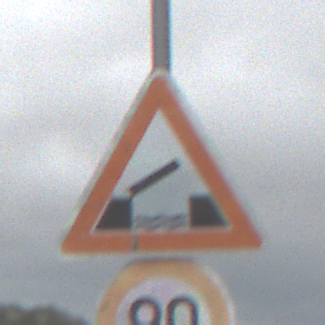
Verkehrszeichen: BeweglicheBruecke
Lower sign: Geschwindigkeit90
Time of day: Midday
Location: Outdoor (Nature)
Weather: Overcast
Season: NotSpecified
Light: Natural